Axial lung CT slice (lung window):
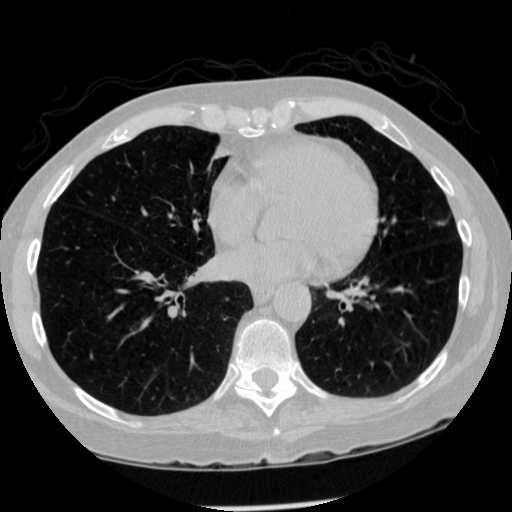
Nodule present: no